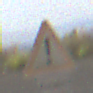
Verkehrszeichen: Gefahrenstelle
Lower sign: HinweiseAufGefahrenDurchVerbaleAngabe11
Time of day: MorningAfternoon
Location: Outdoor (RoadRail)
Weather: PartlyCloudy
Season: NotSpecified
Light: Natural